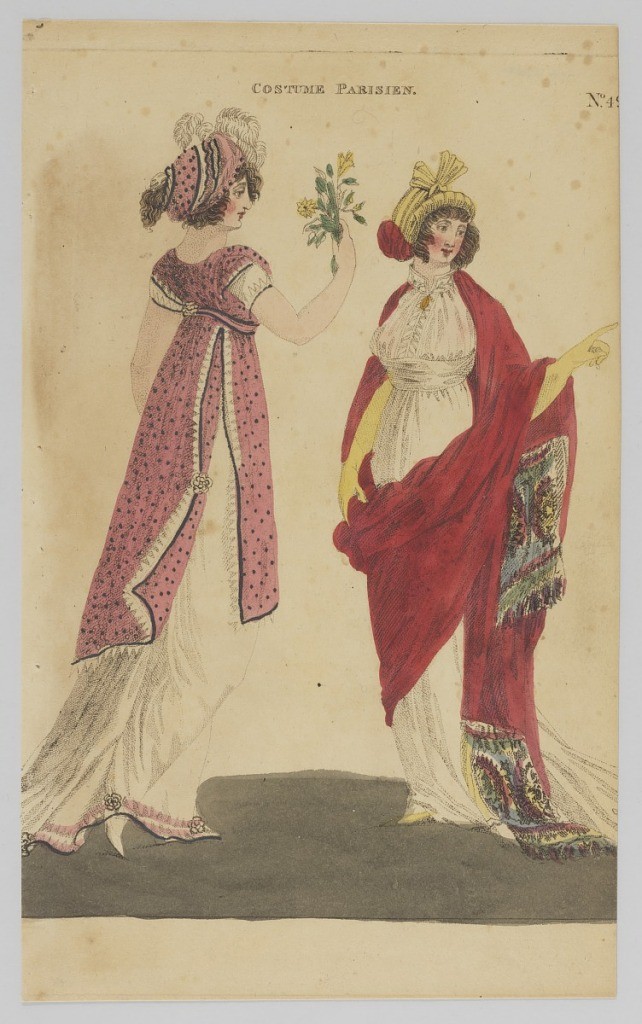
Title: Plate 49, Costume Parisien (Parisian Costume), Magazine of Female Fashion of London and Paris
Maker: R. Phillips, British, active early 19th century
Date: February 1802
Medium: Etching, hand-colored with brush and watercolor on cream paper
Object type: Print
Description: Fashion illustration featuring a woman on the left in a floor-length dress that includes a long, white skirt and a knee-length top layer that opens and features black dots against a pink background. Her curly, brown hair is covered with a matching pink and black hat with feathers emerging from the top. She appears in profile, facing another woman on the right who wears a long, white gown and a red shawl or wrap with a colorful pattern at the ends that incorporates paisley motifs. The woman on the right also wears long, yellow gloves and a red and yellow hat that sits on top of her brown hair. Both women wear white, pointy shoes and stand on top of a grey ground.